Question: I am working with asp.net reporting using RDLC file. Everything was working fine but now when I add a new dataset, an error occurs.

I have no more info than this, to provide you people to diagnose the problem. Have anyone idea what would be happening?
I just want to add a new dataset.
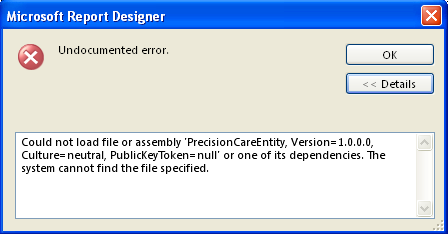
Answer: I solved the problem by following this method:
1. Add a datasource in your report viewer i.e. in aspx page.
2. Go to its designer and click on the arrow appearing in front of datasource, and click on it.
3. Click Refresh Scehma and Save the file.
4. Go to its code again and comment the datasource code.
5. Try adding new dataset in rdlc. It will allow adding new datasets now.